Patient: sex F, age 73
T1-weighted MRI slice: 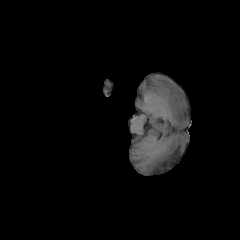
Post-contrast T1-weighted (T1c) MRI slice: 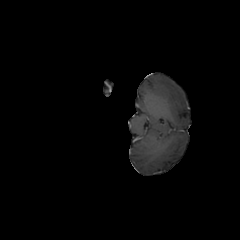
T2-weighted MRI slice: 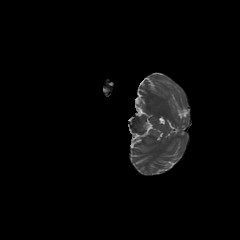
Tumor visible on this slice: no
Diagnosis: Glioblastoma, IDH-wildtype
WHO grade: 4